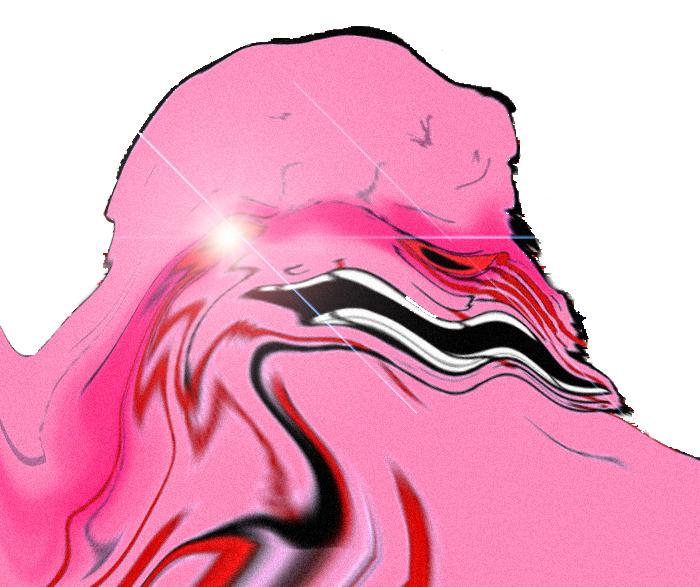
Label: 5_Rage